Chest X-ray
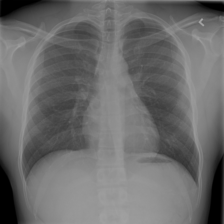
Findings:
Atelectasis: negative
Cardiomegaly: negative
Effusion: negative
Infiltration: negative
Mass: negative
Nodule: negative
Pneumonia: negative
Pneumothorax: negative
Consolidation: negative
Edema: negative
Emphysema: negative
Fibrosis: negative
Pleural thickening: negative
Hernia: negative